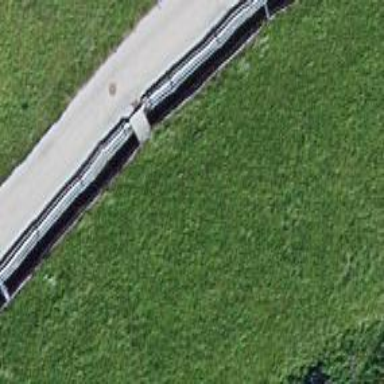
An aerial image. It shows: Footway on bridge.